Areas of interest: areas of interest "Jilin Wancheng Automobile Sales and Service Co., Ltd."
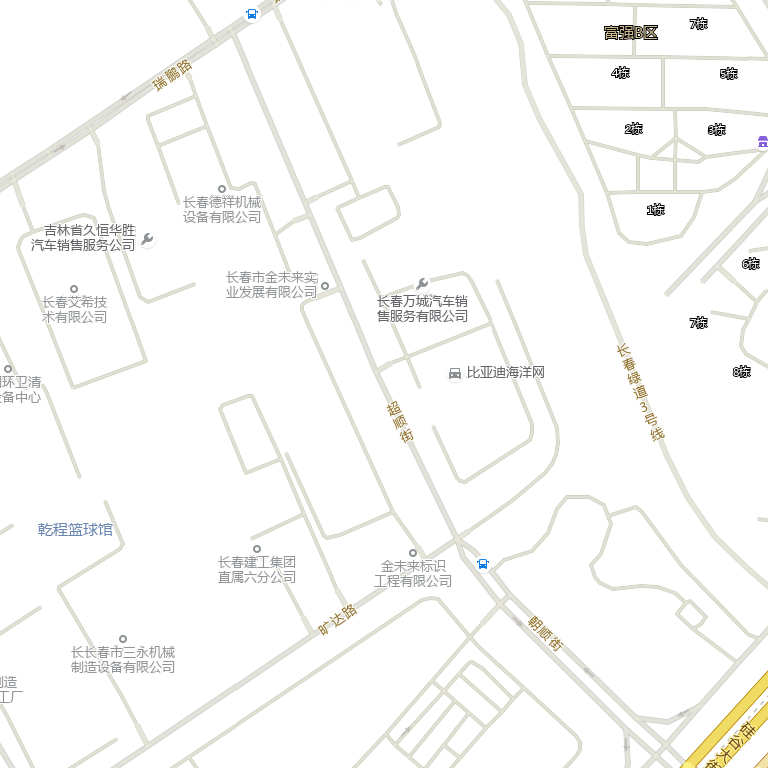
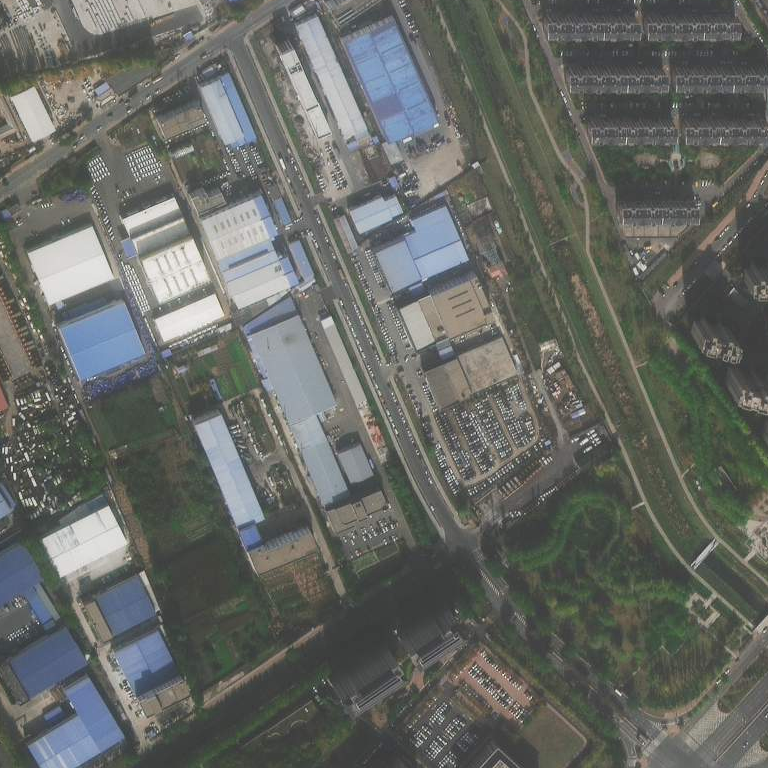